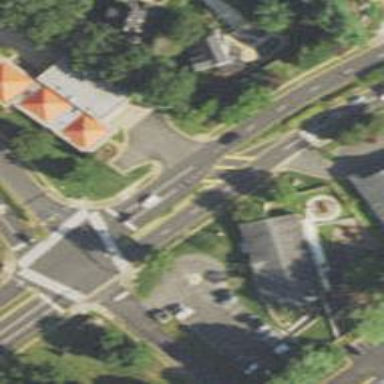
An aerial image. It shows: Unmarked crossing on the road.